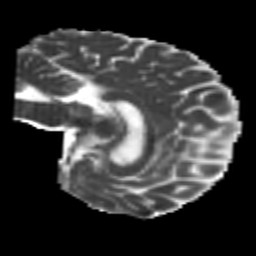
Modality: MD
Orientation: sagittal
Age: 22
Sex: male
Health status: healthy
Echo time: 0.074 s